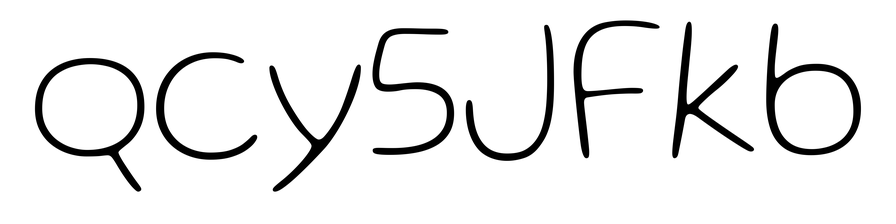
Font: Gluten_Thin